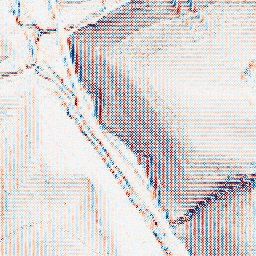
Category: wavelet
Decomposition family: wavelet_dwt
Decomposition parameters: wavelet: haar
level: 1
Upsampling method: lanczos
Upsampling parameters: scale: 8
Upsampling scale: 8